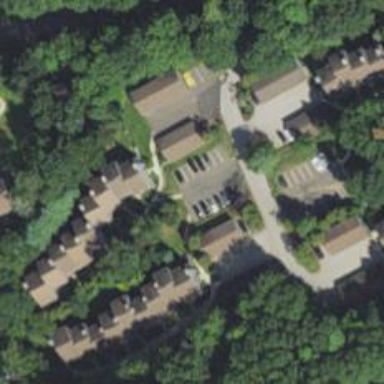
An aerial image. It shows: Residential driveway made of asphalt.